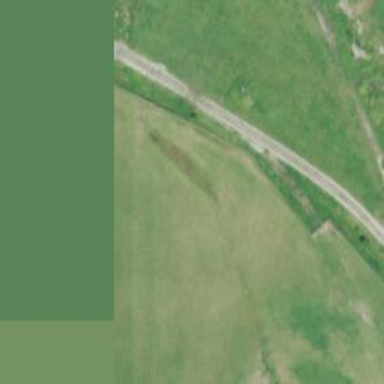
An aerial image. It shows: Abandoned railway.